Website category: restaurant
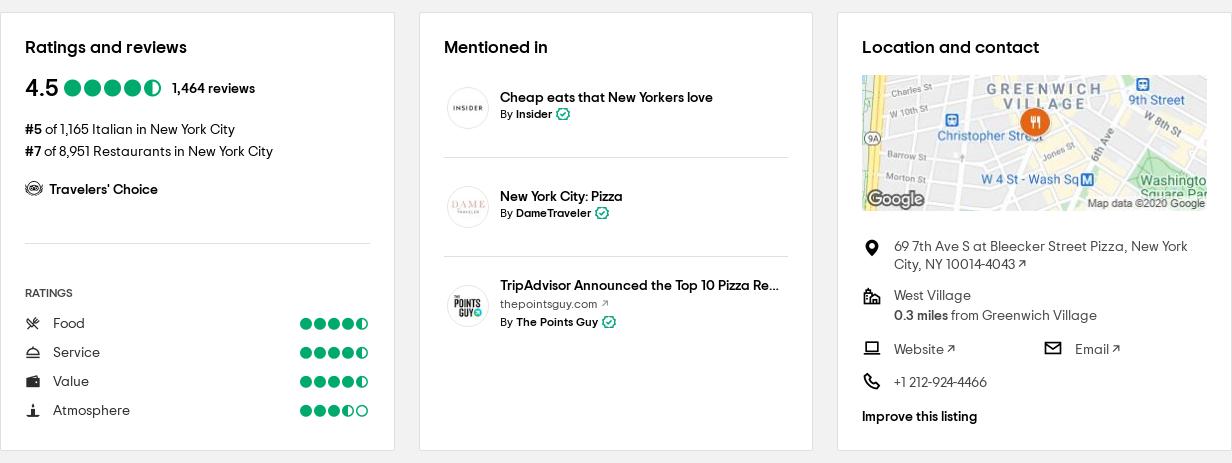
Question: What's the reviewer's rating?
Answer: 4.5

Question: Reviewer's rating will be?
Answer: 4.5

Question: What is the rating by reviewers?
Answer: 4.5

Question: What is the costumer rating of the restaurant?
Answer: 4.5

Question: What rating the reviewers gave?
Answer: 4.5

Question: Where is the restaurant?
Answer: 69 7th Ave S at Bleecker Street Pizza, New York City, NY 10014-4043

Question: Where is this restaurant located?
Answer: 69 7th Ave S at Bleecker Street Pizza, New York City, NY 10014-4043

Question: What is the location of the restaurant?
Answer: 69 7th Ave S at Bleecker Street Pizza, New York City, NY 10014-4043

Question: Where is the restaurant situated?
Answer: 69 7th Ave S at Bleecker Street Pizza, New York City, NY 10014-4043

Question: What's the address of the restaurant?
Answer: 69 7th Ave S at Bleecker Street Pizza, New York City, NY 10014-4043

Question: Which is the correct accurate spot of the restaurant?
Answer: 69 7th Ave S at Bleecker Street Pizza, New York City, NY 10014-4043

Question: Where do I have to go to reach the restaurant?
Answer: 69 7th Ave S at Bleecker Street Pizza, New York City, NY 10014-4043

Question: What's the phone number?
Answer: +1 212-924-4466

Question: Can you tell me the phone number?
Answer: +1 212-924-4466

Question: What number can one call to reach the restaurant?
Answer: +1 212-924-4466

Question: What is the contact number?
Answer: +1 212-924-4466

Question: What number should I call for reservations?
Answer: +1 212-924-4466

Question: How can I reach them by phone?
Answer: +1 212-924-4466